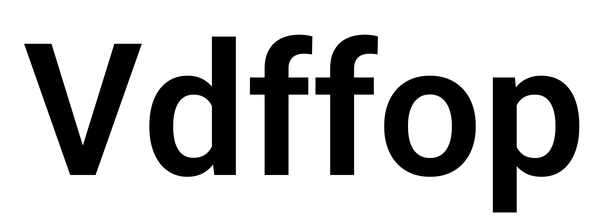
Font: Roboto_SemiBold